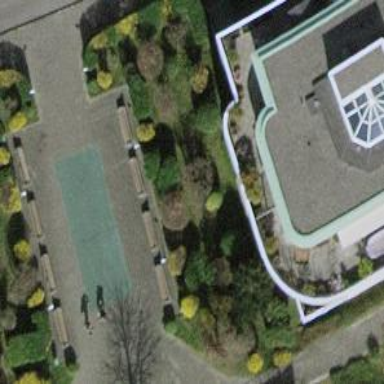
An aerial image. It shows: Concrete bench.